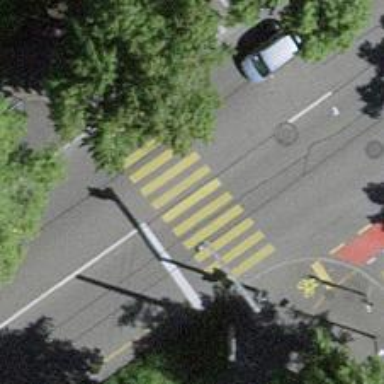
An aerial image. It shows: Traffic signals at road crossing.